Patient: sex F, age 54
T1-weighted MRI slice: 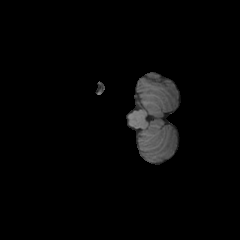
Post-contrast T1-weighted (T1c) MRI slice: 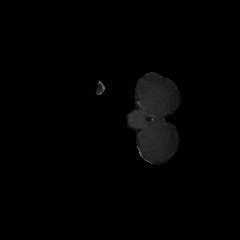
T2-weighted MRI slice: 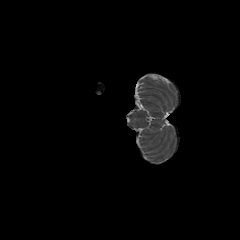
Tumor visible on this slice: no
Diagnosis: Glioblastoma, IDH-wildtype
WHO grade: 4